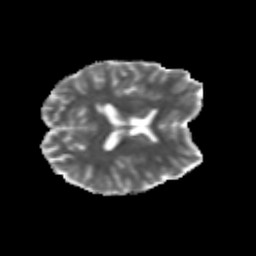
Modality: MD
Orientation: axial
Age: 24
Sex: male
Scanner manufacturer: siemens
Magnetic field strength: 3 T
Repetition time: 3.5 s
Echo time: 0.125 s